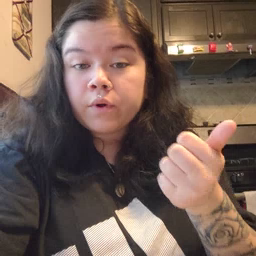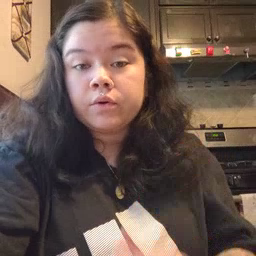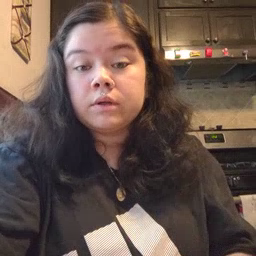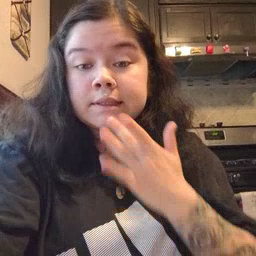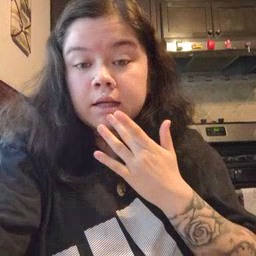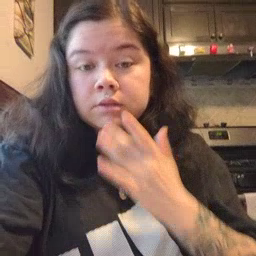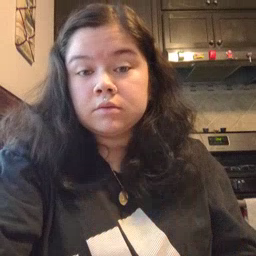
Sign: taste